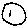
Label: circle